Field crop: maize
Growth stage: 2
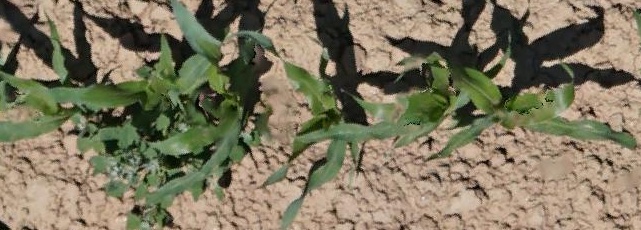
Species: maize